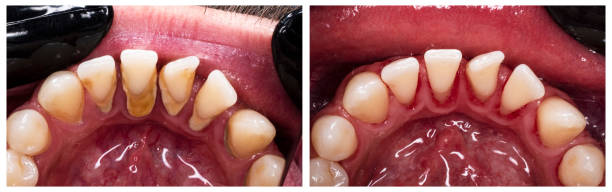
Condition: Calculus